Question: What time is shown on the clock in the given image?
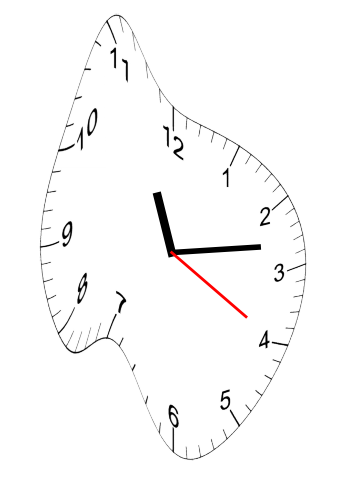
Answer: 11:13:20